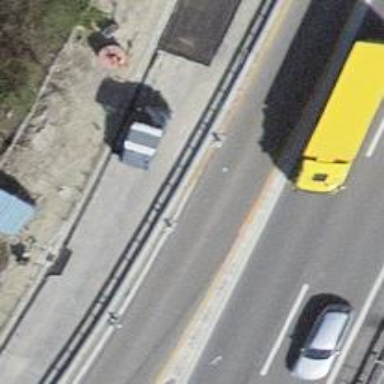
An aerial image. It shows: Asphalt motorway link.